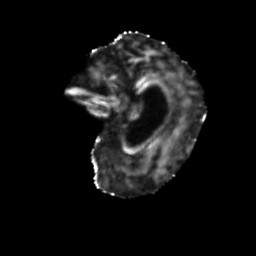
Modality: FA
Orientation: sagittal
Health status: ill
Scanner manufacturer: siemens
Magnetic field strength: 3 T
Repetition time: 6.8 s
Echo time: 0.097 s